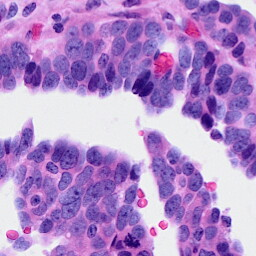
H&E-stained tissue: Ovarian